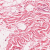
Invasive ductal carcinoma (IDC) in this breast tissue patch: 0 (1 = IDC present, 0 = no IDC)